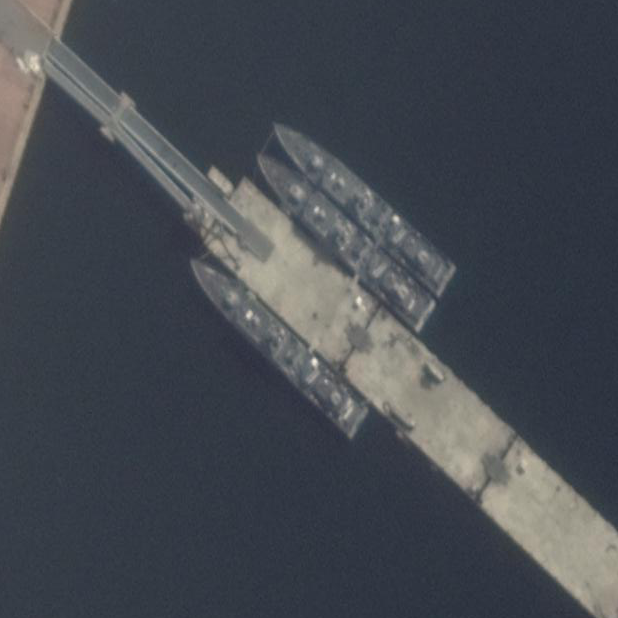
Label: destroyer